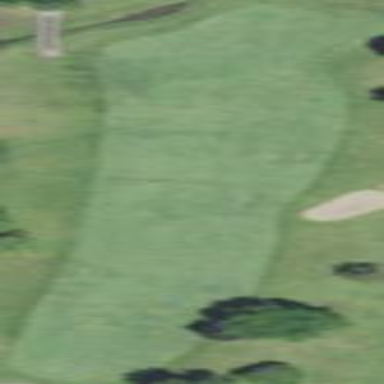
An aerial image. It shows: Grassy area designated as golf fairway.